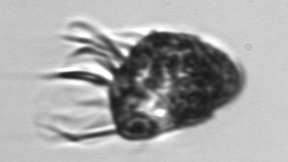
Label: Strombidium_morphotype1